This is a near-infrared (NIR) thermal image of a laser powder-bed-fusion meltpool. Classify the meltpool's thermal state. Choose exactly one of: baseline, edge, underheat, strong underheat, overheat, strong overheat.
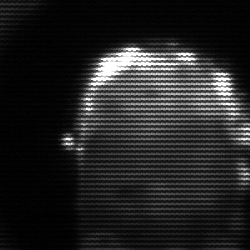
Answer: baseline